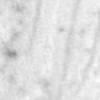
Label: change